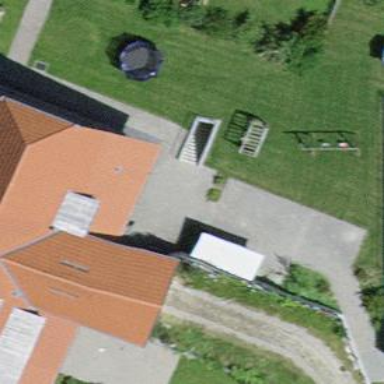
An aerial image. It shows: Playground area for leisure land.